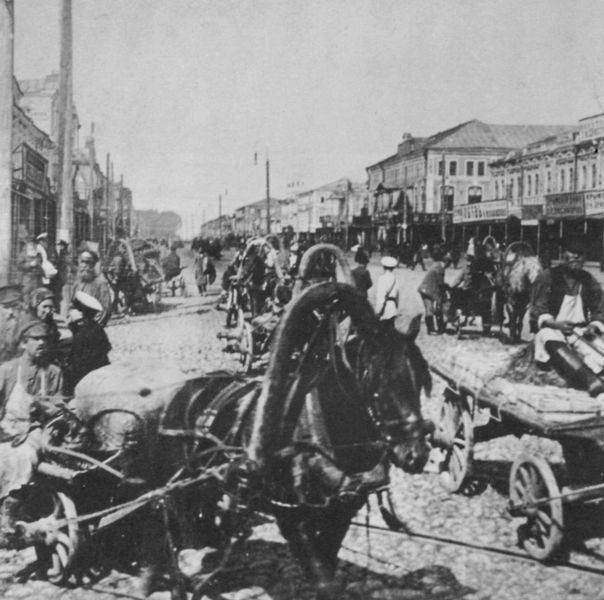
Titel: Straßenszene in Nischnij- Nowgorod
Künstler: Russischer Photograph
Standort: Kopenhagen
Institution: Königliche Bibliothek
Schlagwörter: himmel, mann, schatten, weiß, frauen, menschen, stadt, fenster, frau, grau, hell, hut, hüte, laterne, laternen, licht, männer, schwarz, strasse, szene, dach, gebäude, haus, tier, tiere, weg, leute, alt, bart, bärte, arm, mensch, häuser, händler, personen, person, boot, handel, karren, pferd, pferde, räder, schornstein, zaumzeug, schürze, passanten, pflaster, mast, mittag, russland, schürzen, transport, dorf, dächer, allee, tag, amerika, fuhrwerke, geschäfte, kutsche, kutschen, läden, markt, platz, arbeiter, rad, wagen, masten, krieg, flucht, foto, fotografie, photographie, münchen, geschirr, schwarz-weiss, schilder, straßenszene, bahnhof, menschenmenge, photo, schattenwurf, walmdach, gespannt, verkehr, marktplatz, usa, abzug, gespann, fotographie, joch, gaul, autos, knecht, waagen, boulevard, leiterwagen, sackkarre, häuserzeile, strommasten, pferdewagen, strassenflucht, voll, ladenzeile, hauptstrasse, kummet, waren, einfache leute, zugpferd, fluchtpunktperspektive, wild west, straßenpflaster, schwarzweiß fotografie, ladenschilder, fiaker, wochenmarkt, arbeier, arbeistiere, atelier nadier, brauereipferd, fuhrwagen, gespanne, gurppen von leuten, holzwaagen, lateren, odessa, pflasterstraße, quadratisches format, schtraßenlaterne, schwarz7weiss, segmentbogenfenster, spann, srassenszene, strommäste, ungepflasterte straße, vrekaufsstände